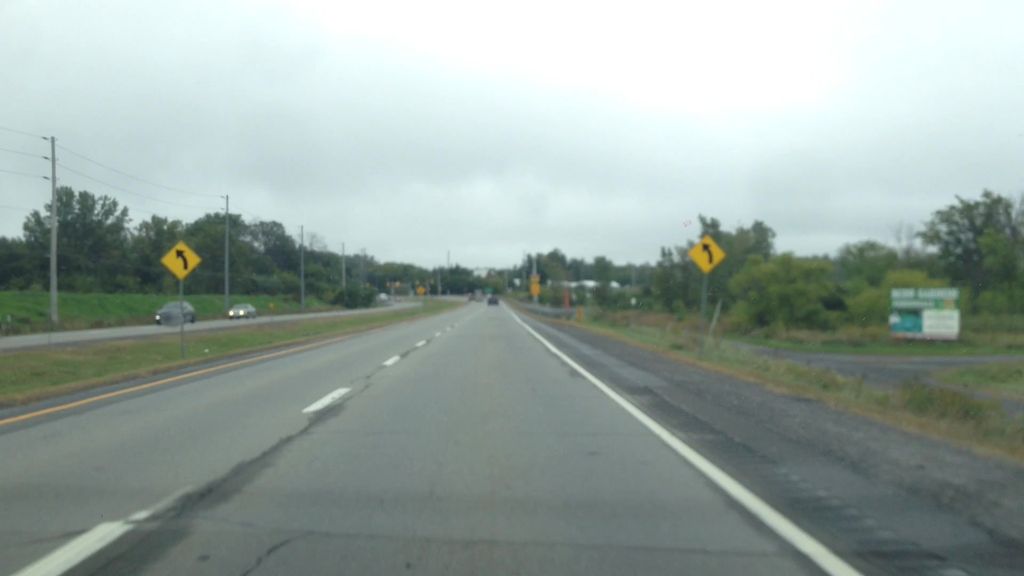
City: ottawa-gatineau